Question: i make a table in which rows are dynamically inserted and then i make a div below table when table height increase due to more rows the div does not show ho i set the position of a div when increase table height the div automatically below the table?
here is my code:
'''
<div id="table">
<table class="table table-bordered">
<thead>
<tr>
<th>Description</th>
<th>Quantity</th>
<th>Price</th>
<th>Total</th>
</tr>
</thead>
<tbody>
{% for invoice in invoices %}
<tr>
<td style="color:black;">{{ invoice.description }}</td>
<td style="text-align:right; color:black;">{{ invoice.quantity }}</td>
<td style="text-align:right; color:black;">{{ invoice.unitPrice }}</td>
<td style="text-align:right; color:black;">{{ invoice.linetotal }}</td>
</tr>
{% endfor %}
</tbody>
</table>
</div>
<div style="width:243px; height:67px; float:right; margin:0px 215px 0; border:1px solid black;">
<h5>&nbsp;Invoice Total(USD)&nbsp;&nbsp;&nbsp;&nbsp;&nbsp;&nbsp;&nbsp;&nbsp;&nbsp;&nbsp;&nbsp;&nbsp;&nbsp;&nbsp;&nbsp;&nbsp;{{invoiceamount}}</h5>
<h5>&nbsp;Paid to date&nbsp;&nbsp;&nbsp;&nbsp;&nbsp;&nbsp;&nbsp;&nbsp;&nbsp;&nbsp;&nbsp;&nbsp;&nbsp;&nbsp;&nbsp;&nbsp;&nbsp;&nbsp;&nbsp;&nbsp;&nbsp;&nbsp;&nbsp;&nbsp;&nbsp;&nbsp;{{paidamount}}</h5>
<div class="horizontalRule2" runat="server"></div>
<h5>&nbsp;Invoice Total(USD)&nbsp;&nbsp;&nbsp;&nbsp;&nbsp;&nbsp;&nbsp;&nbsp;&nbsp;&nbsp;&nbsp;&nbsp;&nbsp;&nbsp;&nbsp;&nbsp;{{balanceamount}}</h5>
</div>
'''
and here is table css:
'''
#table{
float: right;
height: 110px;
margin: 4px 215px 0;
width: 686px;
}
'''
here is screenshot i want div show below the table:

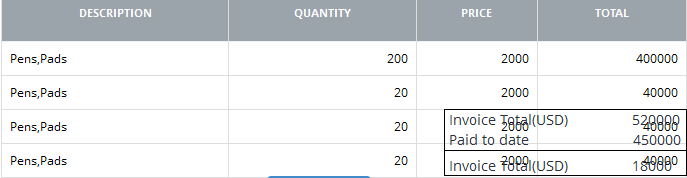
Answer: Try clearing the div#table or the totals div that is below:
'''
div#table {
clear:both;
}
'''